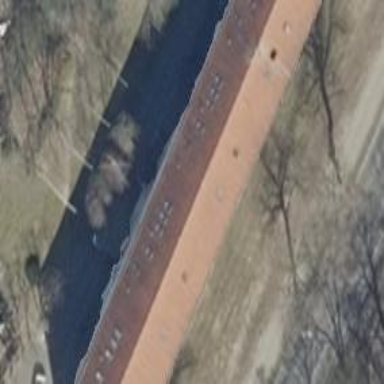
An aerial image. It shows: Gabled roof apartments building.